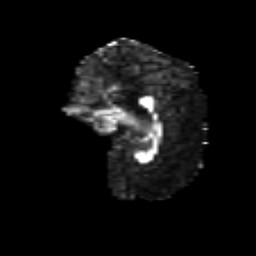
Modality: FA
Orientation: sagittal
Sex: female
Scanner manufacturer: siemens
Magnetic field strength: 3 T
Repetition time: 5 s
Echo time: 0.071 s